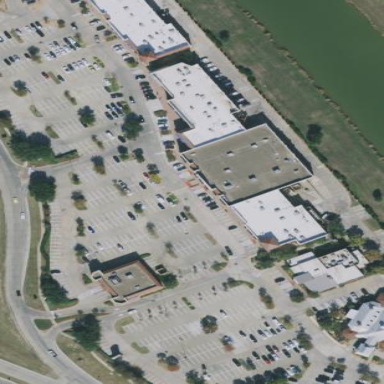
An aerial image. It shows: Retail area.